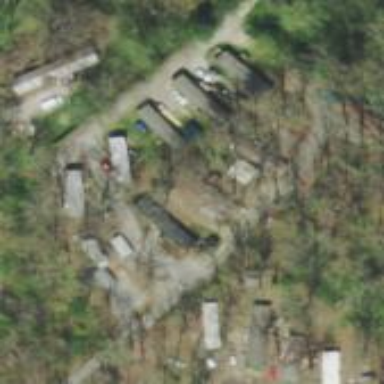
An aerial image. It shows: Residential area known as trailer park.